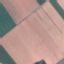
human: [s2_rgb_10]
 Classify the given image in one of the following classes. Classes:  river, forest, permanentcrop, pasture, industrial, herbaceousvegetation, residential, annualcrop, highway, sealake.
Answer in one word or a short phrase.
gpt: AnnualCrop